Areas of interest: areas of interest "Shangqiu Zhongjie Automobile Sales Co., Ltd."
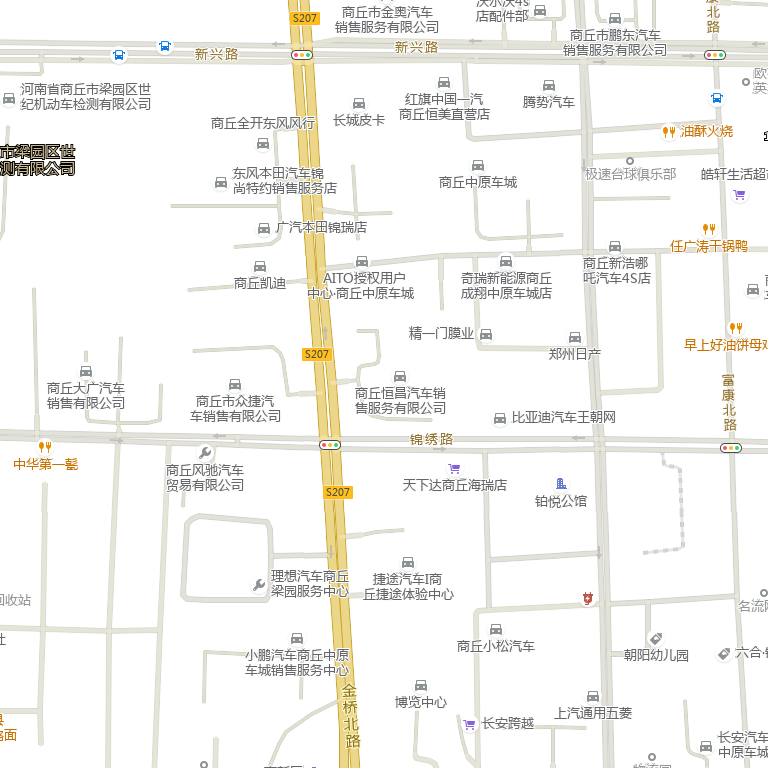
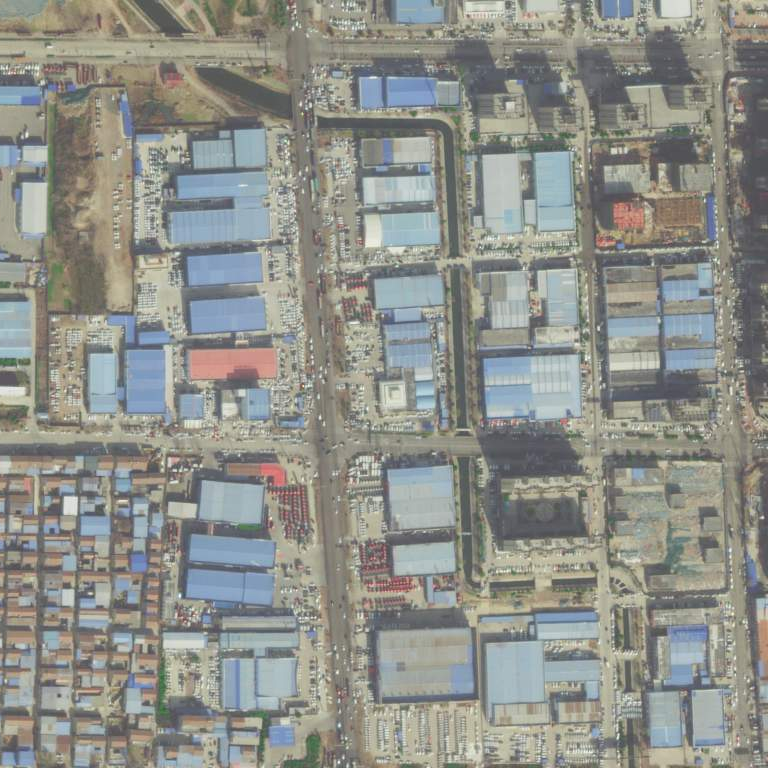